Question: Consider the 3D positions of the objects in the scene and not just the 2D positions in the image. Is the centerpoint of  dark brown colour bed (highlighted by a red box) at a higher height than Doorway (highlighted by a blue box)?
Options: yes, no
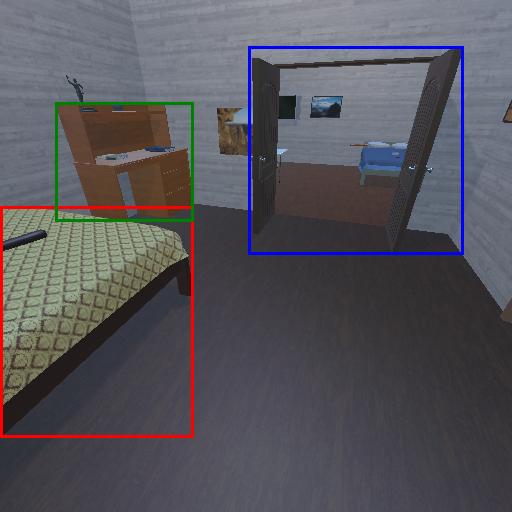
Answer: yes